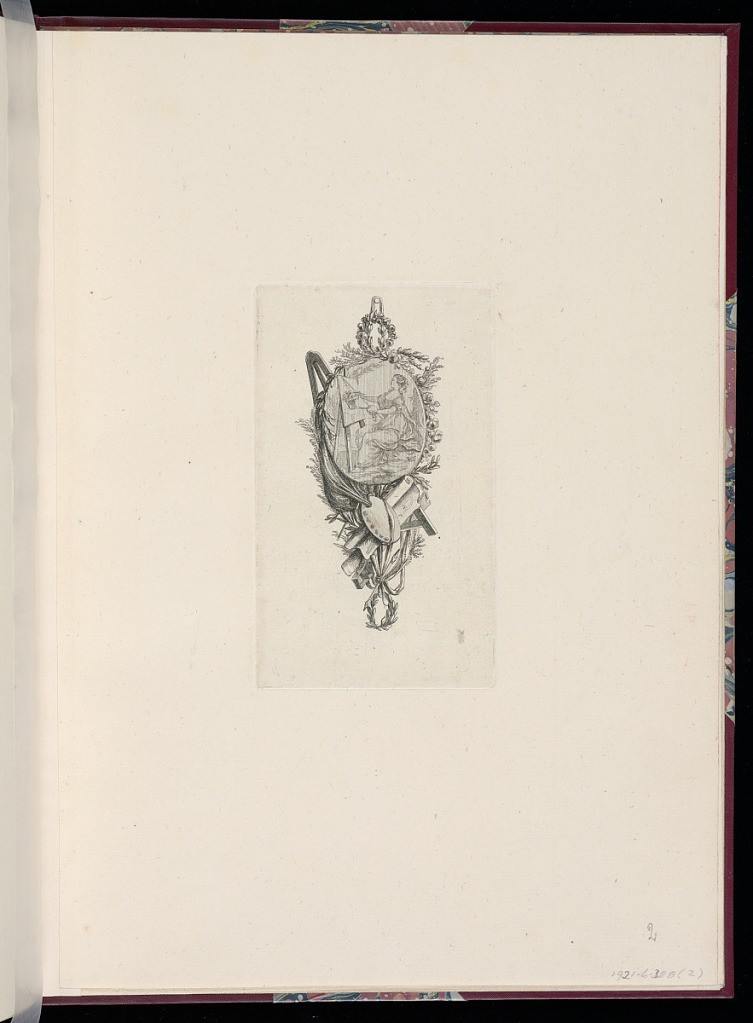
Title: Trophy Design
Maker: François Marie Isidore Queverdo, 1748 - 1797
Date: ca. 1767
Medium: Etching on paper
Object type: Print
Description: An allegorical hanging trophy design representing painting with its attributes including a palette, paper, measuring devices, paint brushes, an easel, flowers, and foliate branches. At the top, an oval medallion with a woman at an easel, painting a basket of flowers on a canvas.